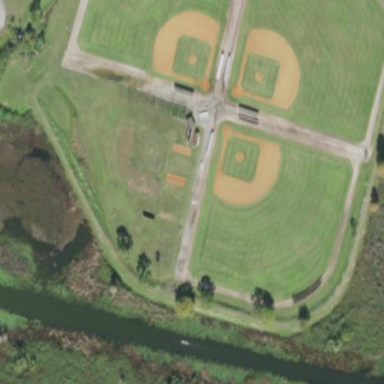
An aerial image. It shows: Baseball pitch for leisure land activities.